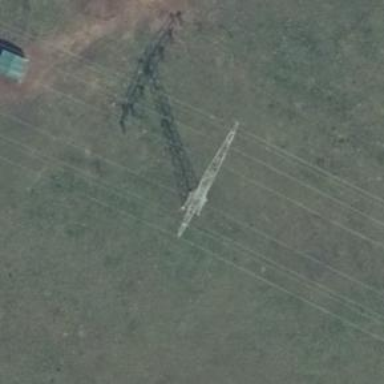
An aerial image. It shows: Power tower.